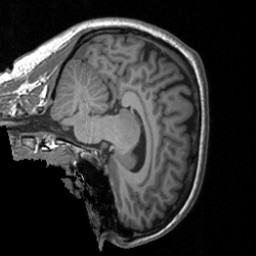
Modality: T1w
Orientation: sagittal
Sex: male
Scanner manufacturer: siemens
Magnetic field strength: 3 T
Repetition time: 1.9 s
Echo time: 0.00226 s